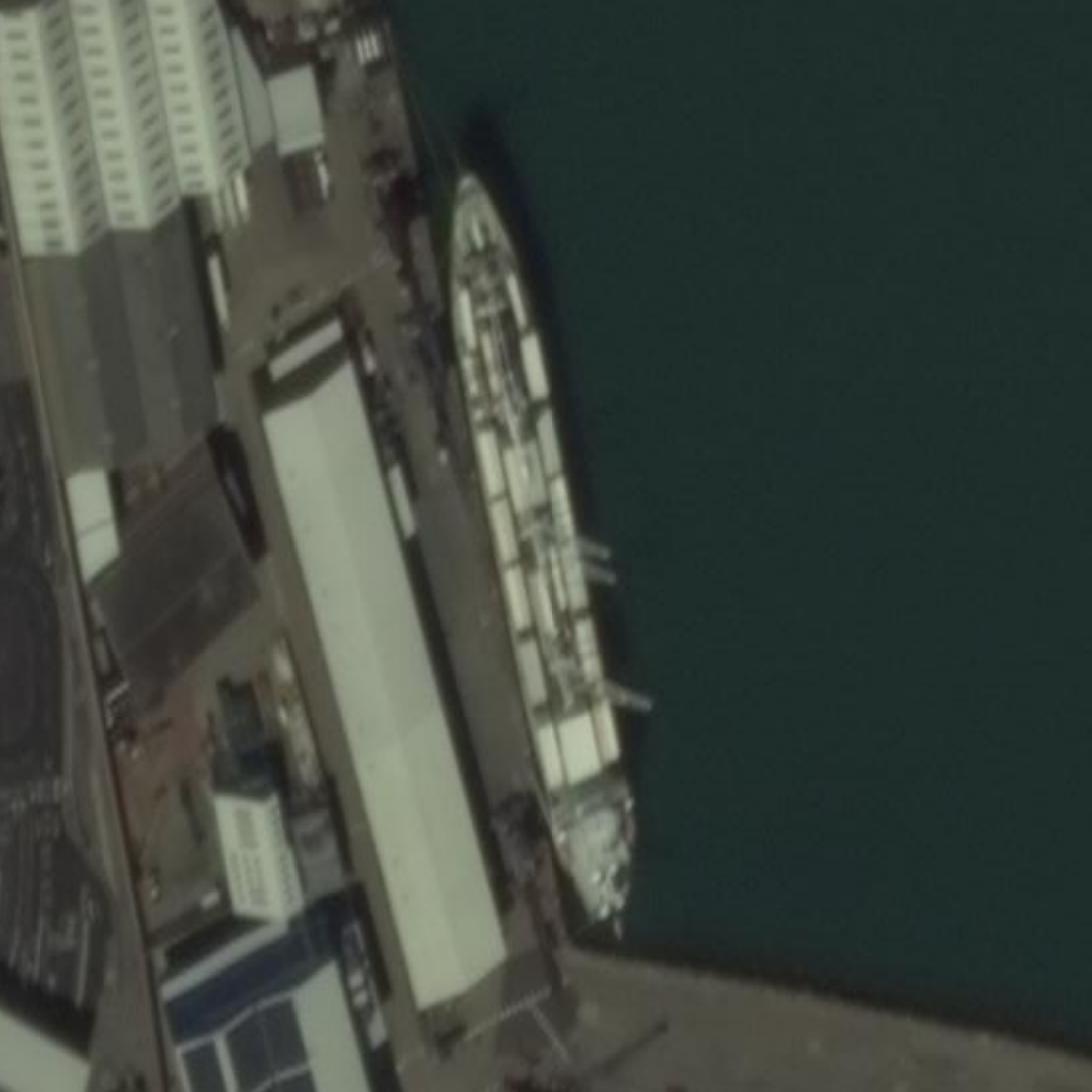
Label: Cargo_ship